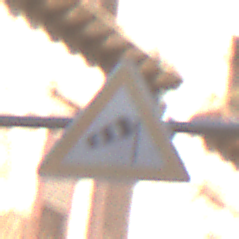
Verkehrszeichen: SeitenwindVonRechts
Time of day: MorningAfternoon
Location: Outdoor (Urban)
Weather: PartlyCloudy
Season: NotSpecified
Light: Natural